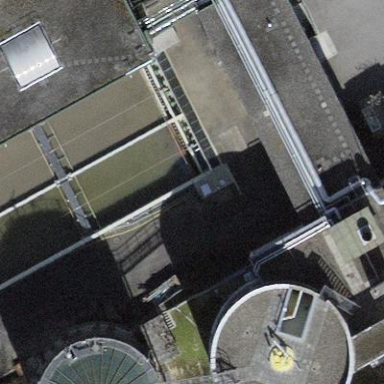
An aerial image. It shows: Industrial building.